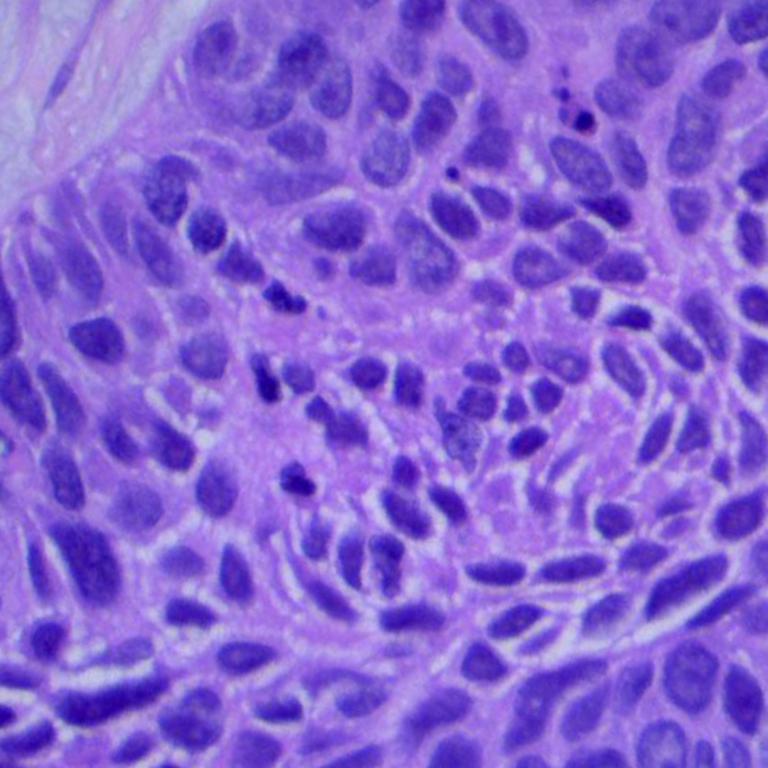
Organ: lung
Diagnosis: squamous carcinomas